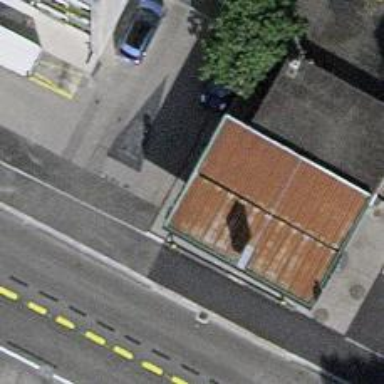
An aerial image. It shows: Driveway that serves as building passage under tunnel.